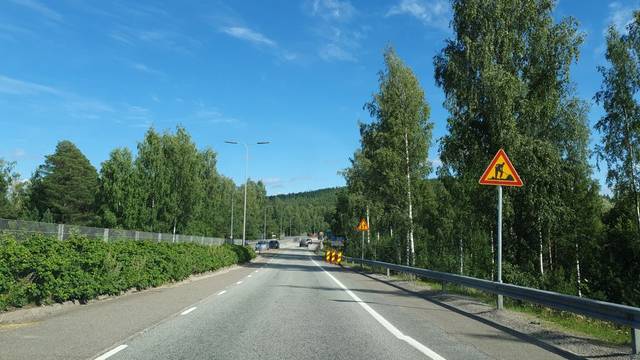
Region: Finland
Coordinates: 62.245, 25.879